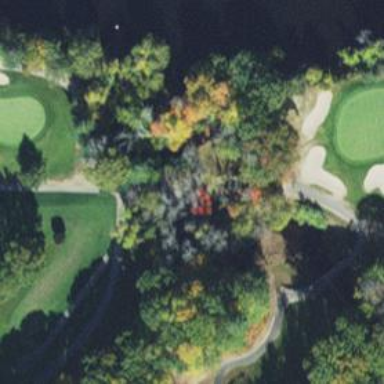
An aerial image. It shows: Path designated for golf carts.